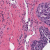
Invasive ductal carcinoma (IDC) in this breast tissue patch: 0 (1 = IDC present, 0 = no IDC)